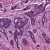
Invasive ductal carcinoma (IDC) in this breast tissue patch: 1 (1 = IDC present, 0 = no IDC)